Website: macys
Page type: cart
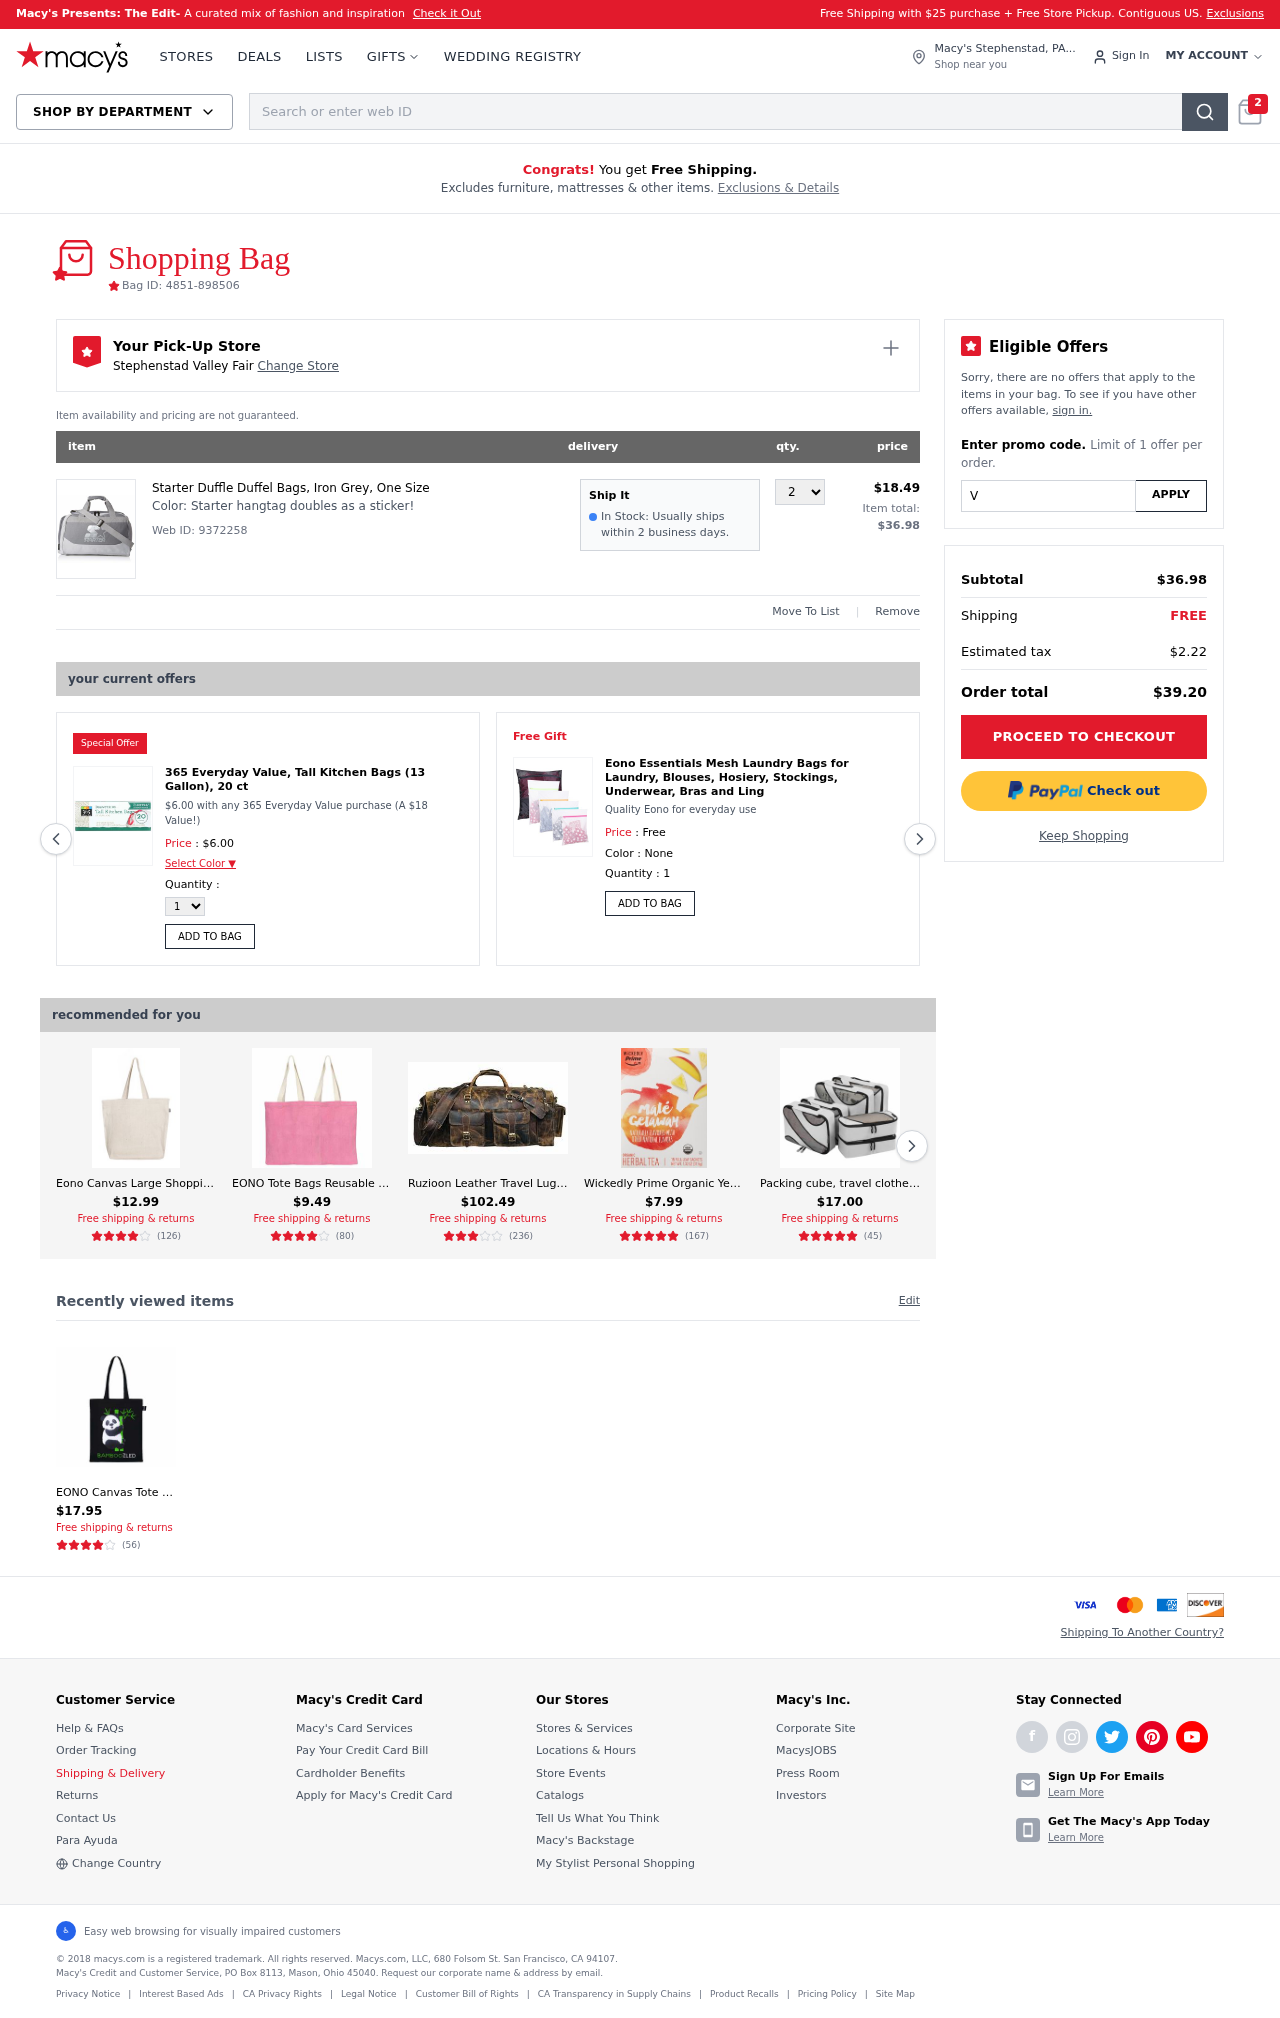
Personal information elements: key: PII_CITY
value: Stephenstad Valley Fair Change Store
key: PII_CITY_STATE
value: Stephenstad, PA
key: PII_PROMO_CODE
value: VIP7568
Product elements: key: PRODUCT1_DESC
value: Starter hangtag doubles as a sticker!
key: PRODUCT1_NAME
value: Starter Duffle Duffel Bags, Iron Grey, One Size
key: PRODUCT1_PRICE
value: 18.49
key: PRODUCT1_QUANTITY
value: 2
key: PRODUCT2_NAME
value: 365 Everyday Value, Tall Kitchen Bags (13 Gallon), 20 ct
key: PRODUCT2_PRICE
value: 6
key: PRODUCT3_DESC
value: Quality Eono for everyday use
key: PRODUCT3_NAME
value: Eono Essentials Mesh Laundry Bags for Laundry, Blouses, Hosiery, Stockings, Underwear, Bras and Ling
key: PRODUCT4_NAME
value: Eono Canvas Large Shopping Bag Reusable Shopping Bag Environmentally Friendly Grocery Shoulder Jute
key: PRODUCT4_NUM_RATINGS
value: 126
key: PRODUCT4_PRICE
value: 12.99
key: PRODUCT4_RATING
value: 3.5
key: PRODUCT5_NAME
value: EONO Tote Bags Reusable Shopping Bag Eco-Friendly Recycled Cotton Fabric Handbag Grocery Shoulder Pl
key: PRODUCT5_NUM_RATINGS
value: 80
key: PRODUCT5_PRICE
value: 9.49
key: PRODUCT5_RATING
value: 3.5
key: PRODUCT6_NAME
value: Ruzioon Leather Travel Luggage Bag, Mens Duffle Retro Carry on Handbag, Overnight Weekend Leather Ba
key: PRODUCT6_NUM_RATINGS
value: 236
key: PRODUCT6_PRICE
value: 102.49
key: PRODUCT6_RATING
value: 3.2
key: PRODUCT7_NAME
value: Wickedly Prime Organic Yerba Maté Tea, Full-Leaf Bags, 15 Count
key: PRODUCT7_NUM_RATINGS
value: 167
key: PRODUCT7_PRICE
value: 7.99
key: PRODUCT7_RATING
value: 4.5
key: PRODUCT8_NAME
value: Packing cube, travel clothes bag set, suitcase organiser travel cube, luggage organiser, packing bag
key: PRODUCT8_NUM_RATINGS
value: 45
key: PRODUCT8_PRICE
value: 17
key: PRODUCT8_RATING
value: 4.6
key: PRODUCT9_NAME
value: EONO Canvas Tote Bag Reusable Shopping Bag Eco-Friendly Grocery Shoulder Cotton Bags for Women, Men,
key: PRODUCT9_NUM_RATINGS
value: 56
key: PRODUCT9_PRICE
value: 17.95
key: PRODUCT9_RATING
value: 3.8
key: PRODUCT2_DESC
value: $6.00 with any 365 Everyday Value purchase (A $18 Value!)
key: PRODUCT1_WEB_ID
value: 9372258
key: PRODUCT1_TOTAL
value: $36.98
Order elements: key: ORDER_NUM_ITEMS
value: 2
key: ORDER_ID
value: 4851-898506
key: ORDER_SUBTOTAL
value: $36.98
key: ORDER_TAX
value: $2.22
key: ORDER_TOTAL
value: $39.20
Search elements: key: HEADER_SEARCH
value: Search or enter web ID